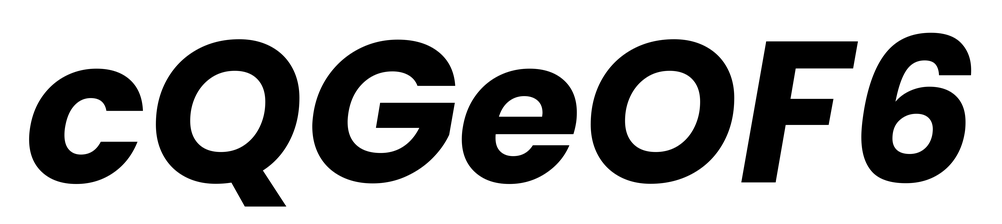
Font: Poppins-BoldItalic